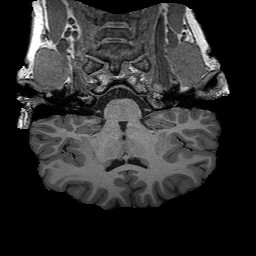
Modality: T1w
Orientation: sagittal
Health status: healthy